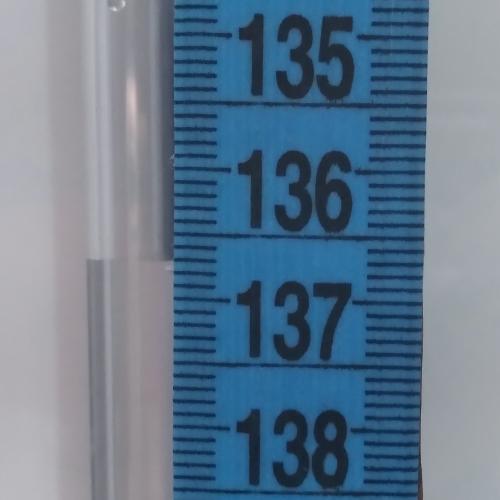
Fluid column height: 136.7 cm